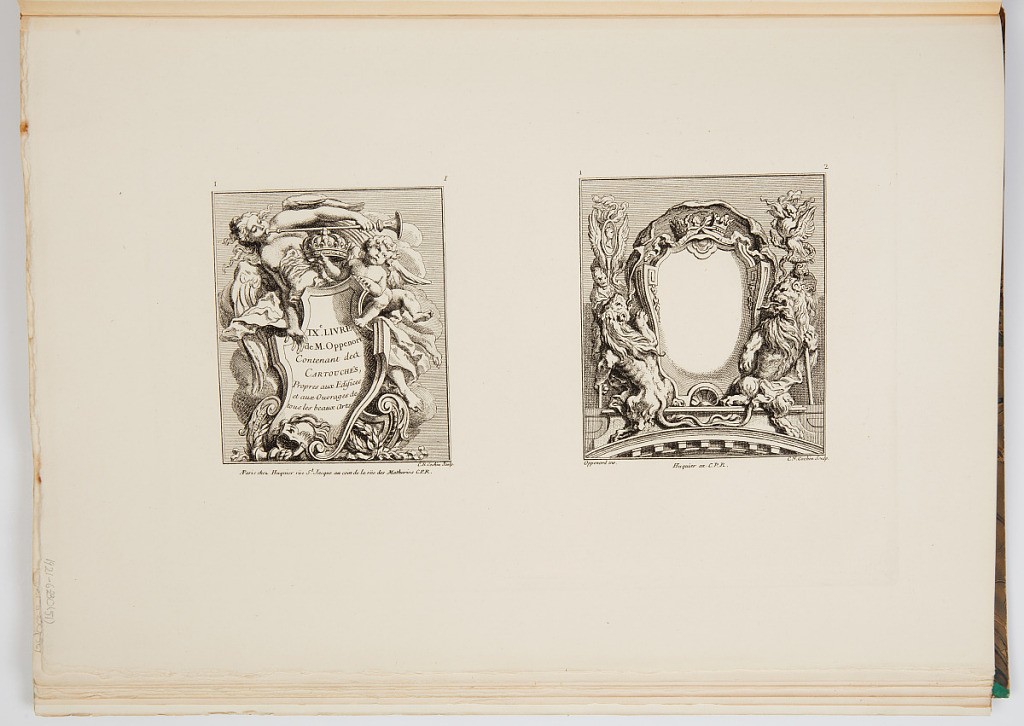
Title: Title Page
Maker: Gilles-Marie Oppenord, French, 1672–1742
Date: ca. 1900
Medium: Photomechanical print
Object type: Bound print
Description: Page printed with two plates of cartouche designs. The plate on the left also serves as the title page of the series, with the text inscribed in the center of the cartouche with a trumpeting angel and winged putto.The cartouche on the right is flanked by lions. Both plates are signed and numbered.